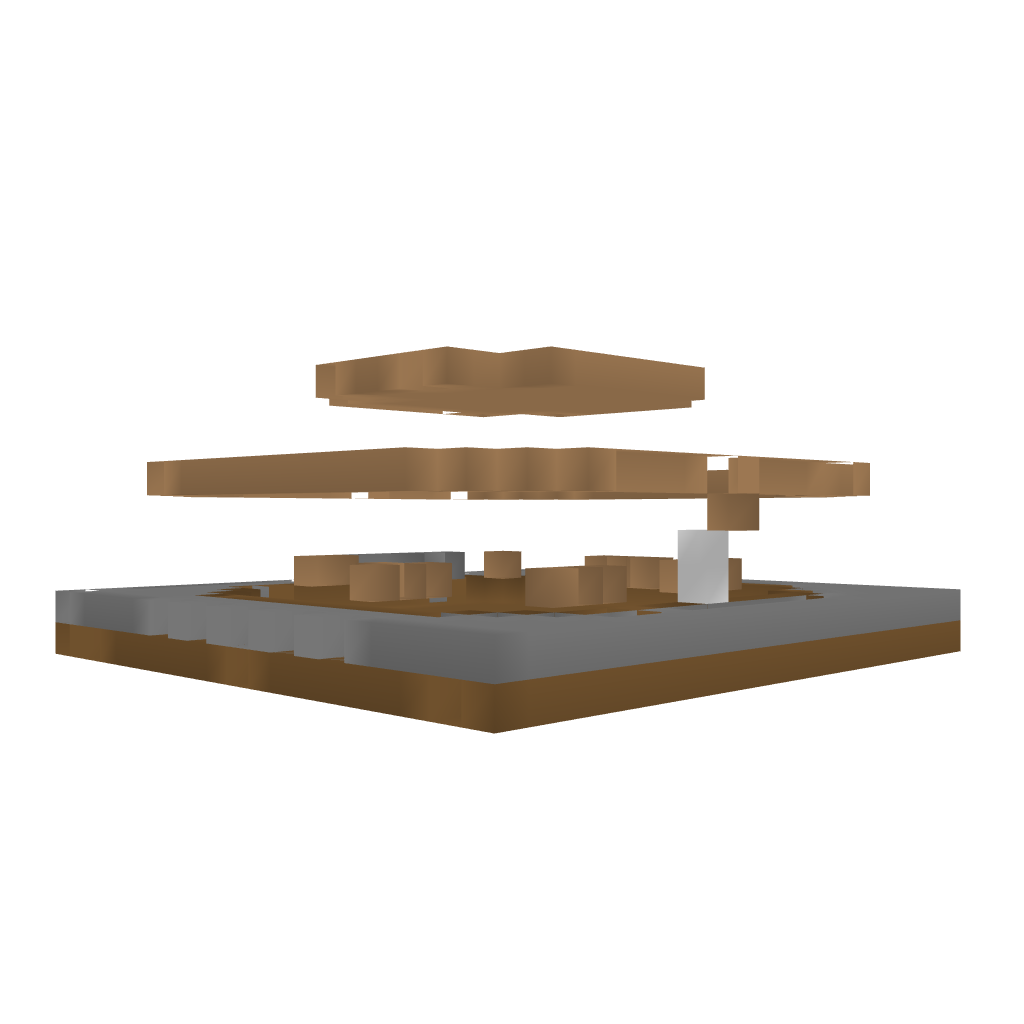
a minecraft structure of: Minestore bad low quality